Chest X-ray:
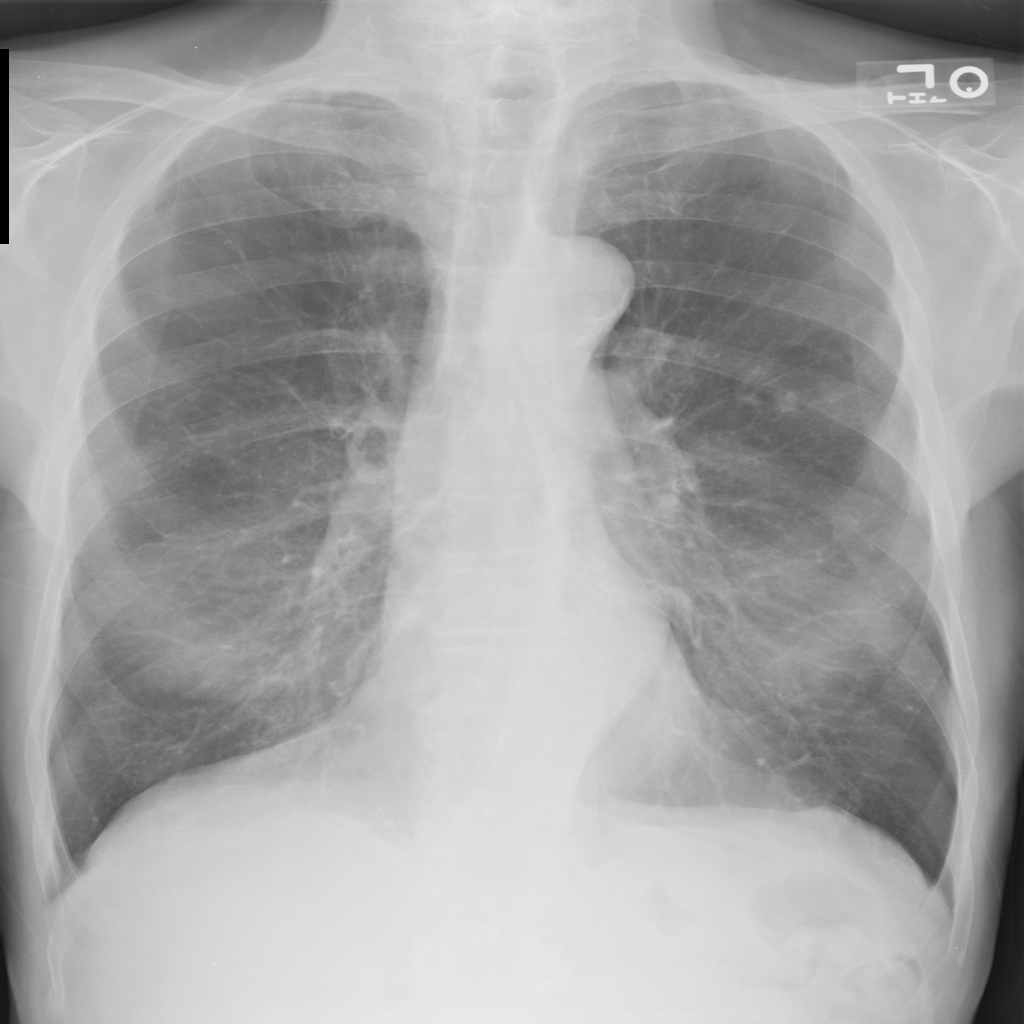
Findings: Emphysema
No abnormal finding: no